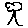
Label: tree